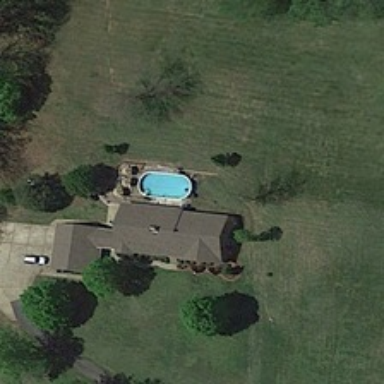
There is a swimming pool next to the grey roof .